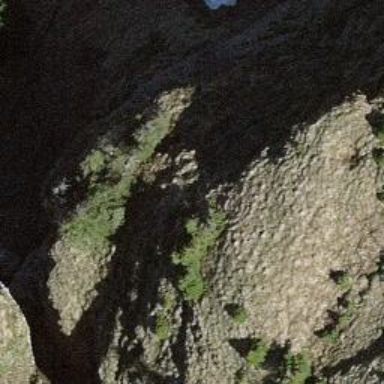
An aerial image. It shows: Natural cliff.